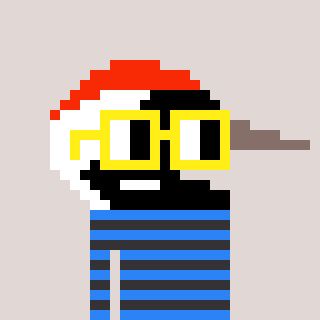
a pixel art character with square yellow glasses, a crane-shaped head and a grayscale-colored body on a warm background